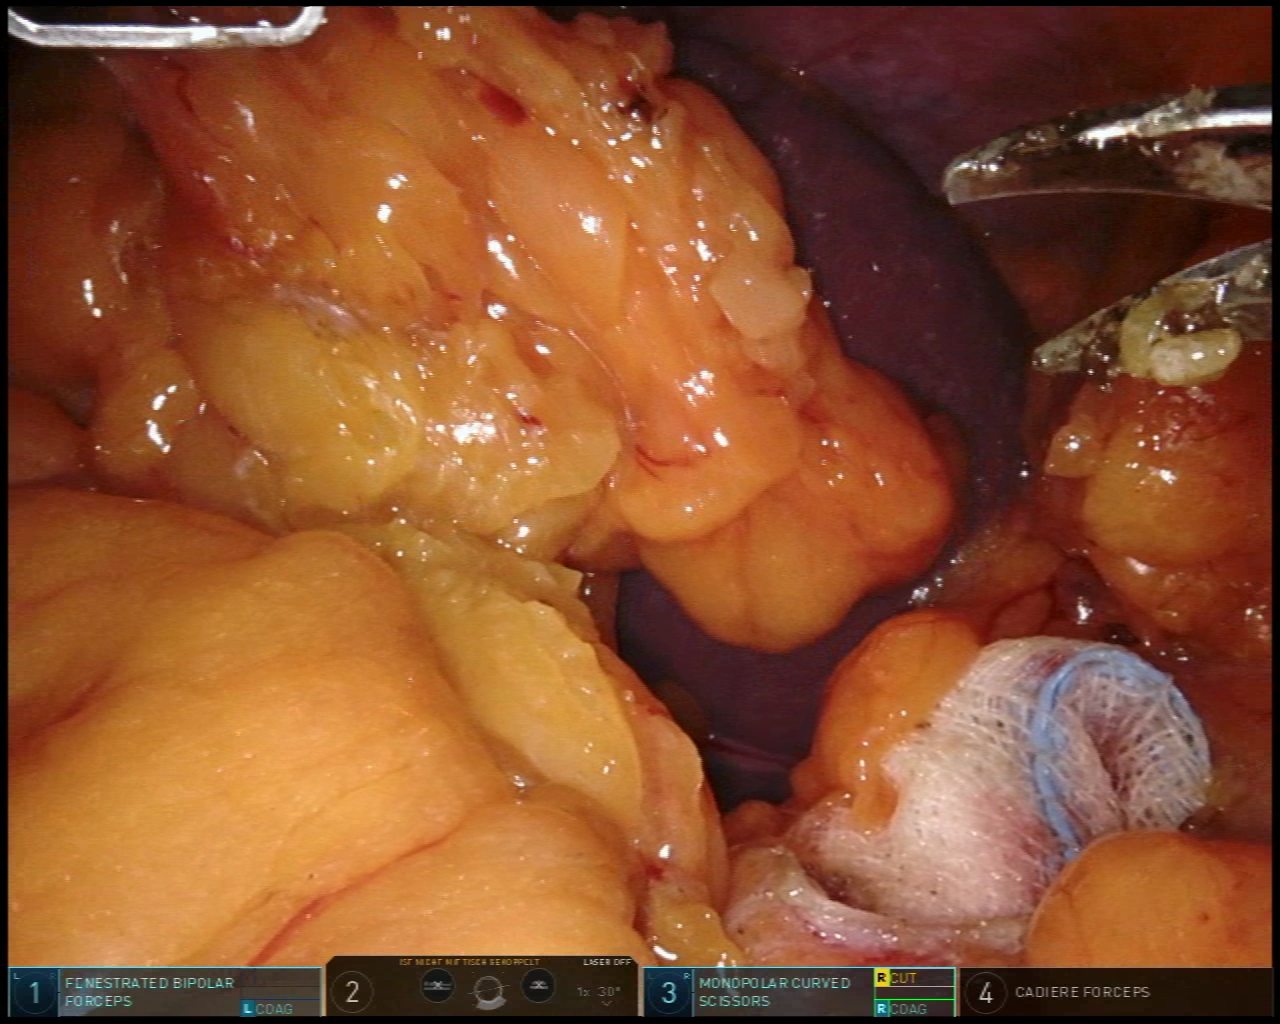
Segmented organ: spleen
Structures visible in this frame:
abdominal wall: yes
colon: no
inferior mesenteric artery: no
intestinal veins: no
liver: no
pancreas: no
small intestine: no
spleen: yes
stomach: no
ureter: no
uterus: no
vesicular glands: no